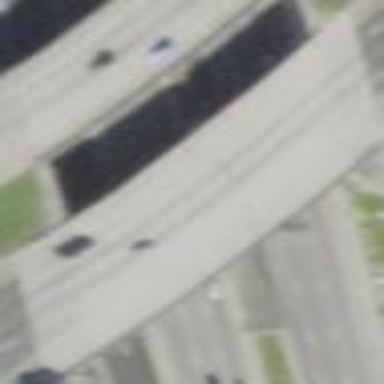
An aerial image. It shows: Man-made bridge.